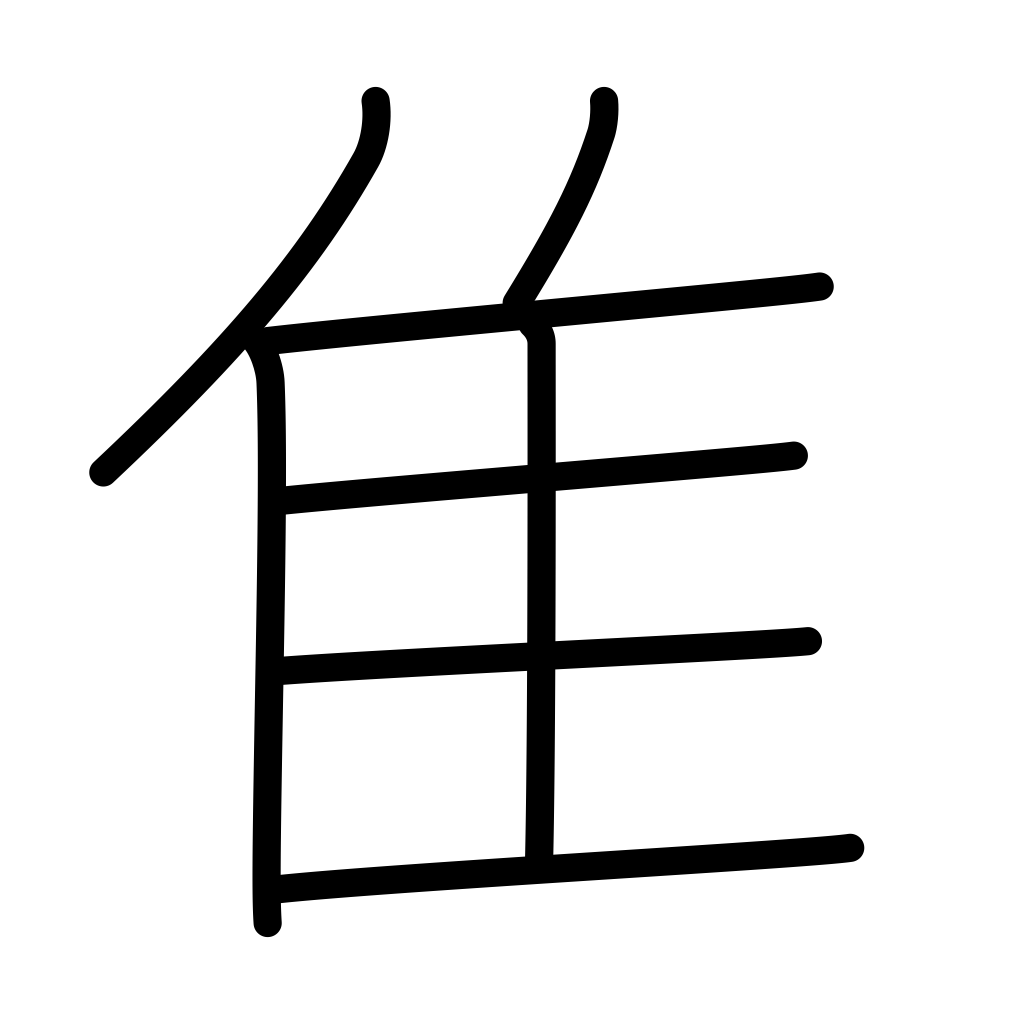
Meaning: bird